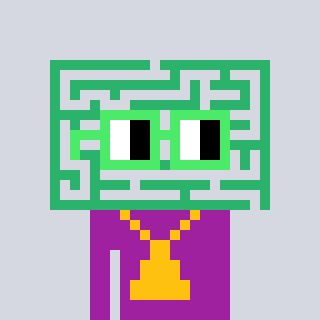
a pixel art character with square light green glasses, a maze-shaped head and a magenta-colored body on a cool background